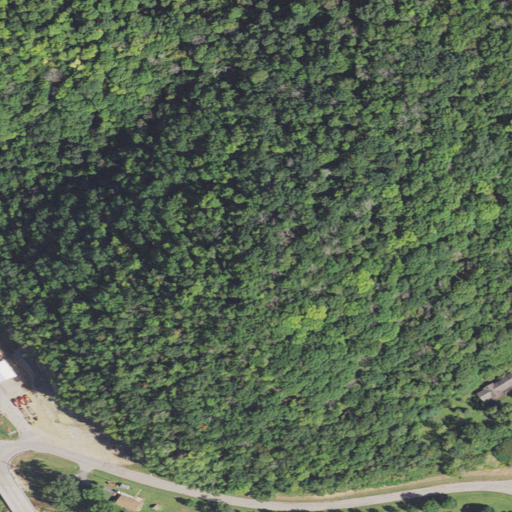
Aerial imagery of cape in Wisconsin named Briggs Point containing deciduous forest, low intensity development, medium intensity development, open development, and pasture